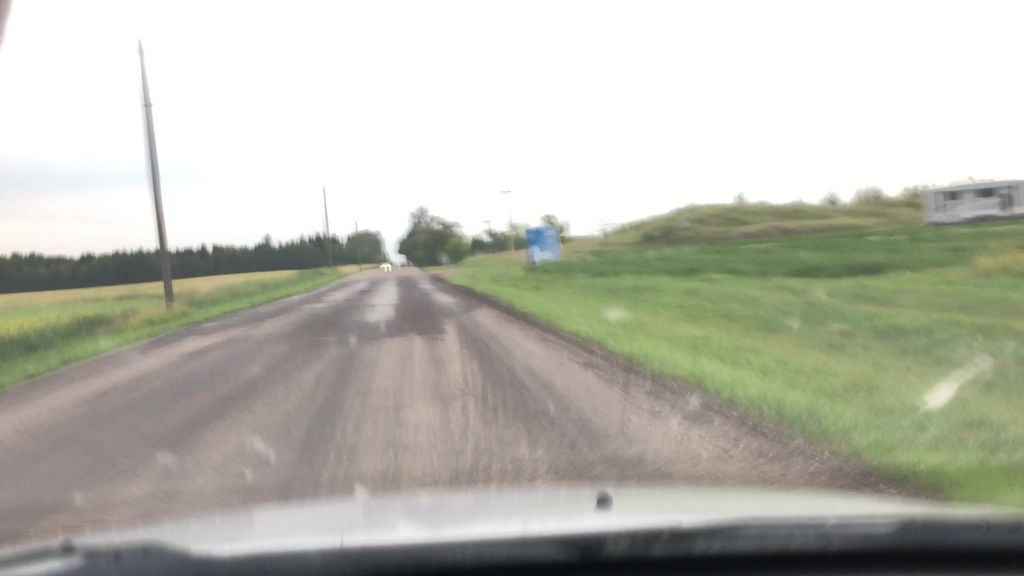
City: edmonton